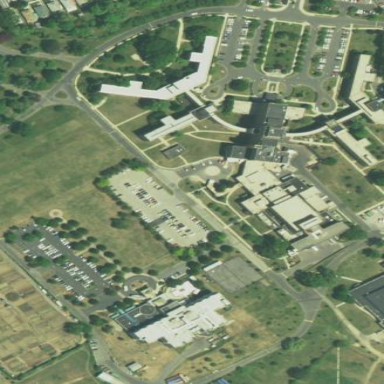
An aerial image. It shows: Hospital building.